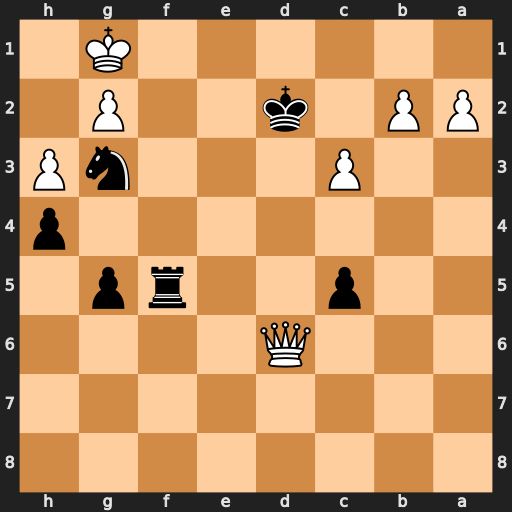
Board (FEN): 8/8/3Q4/2p2rp1/7p/2P3nP/PP1k2P1/6K1
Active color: b
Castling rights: -
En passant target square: -
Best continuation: Kc2 Qa6 Kxb2 a4 Kxc3 Qa5+ Kc2